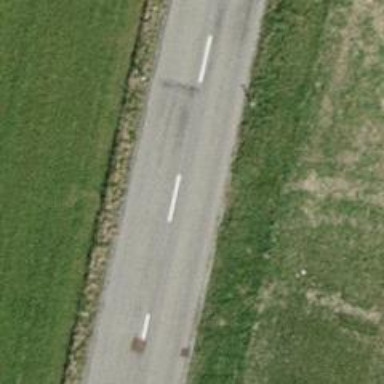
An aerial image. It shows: Tertiary road with asphalt surface.